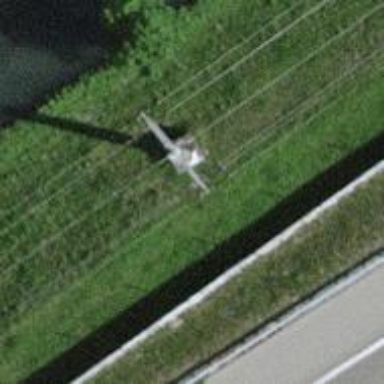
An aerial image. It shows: Power line in the image.